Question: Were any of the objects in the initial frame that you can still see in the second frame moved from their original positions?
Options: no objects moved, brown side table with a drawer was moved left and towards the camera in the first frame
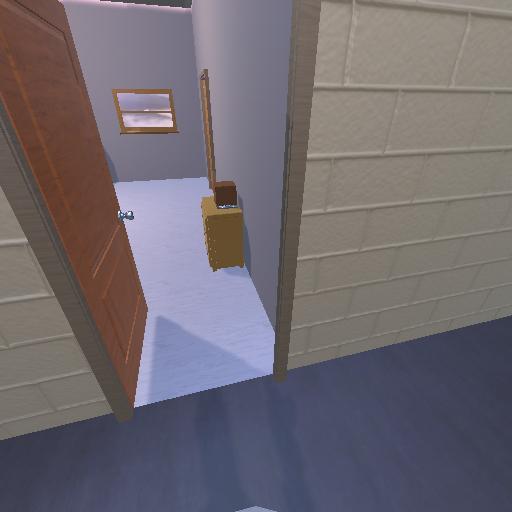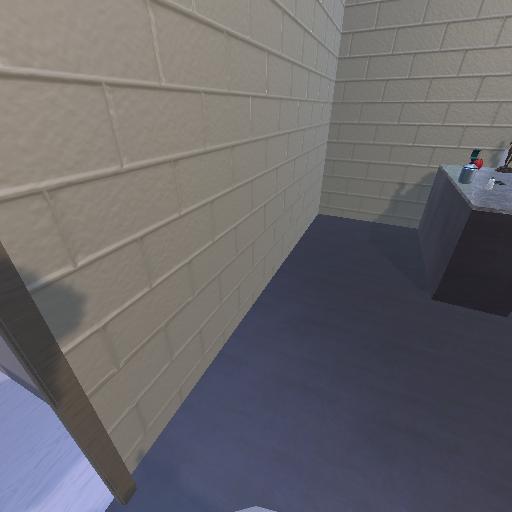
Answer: no objects moved